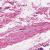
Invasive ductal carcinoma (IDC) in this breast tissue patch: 0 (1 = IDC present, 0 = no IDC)